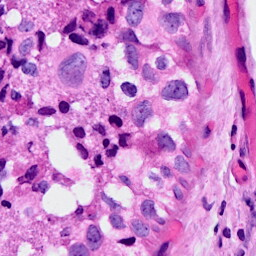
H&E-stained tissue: Breast